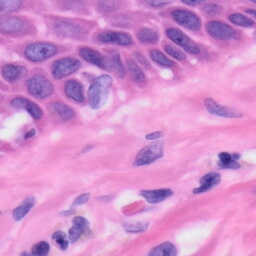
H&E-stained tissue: Skin